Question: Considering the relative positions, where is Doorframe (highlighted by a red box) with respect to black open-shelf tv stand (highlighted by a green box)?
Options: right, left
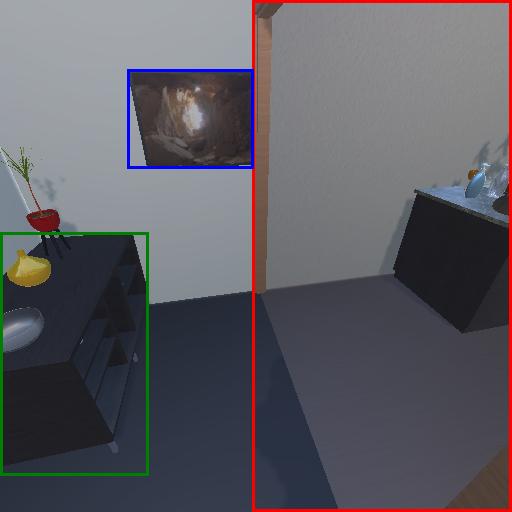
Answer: right